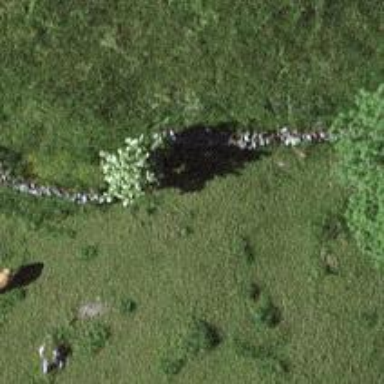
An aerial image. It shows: Wall made of dry stone.